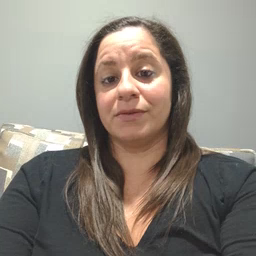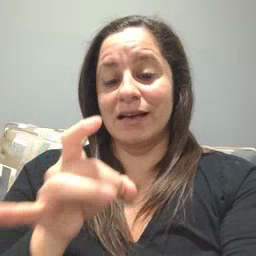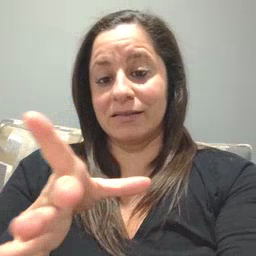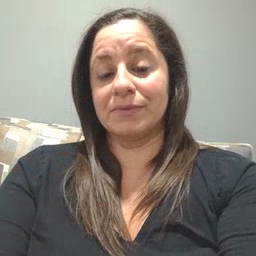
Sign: hate